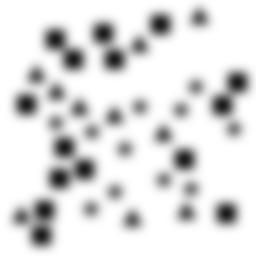
Squares: 15
Triangles: 10
Stars: 11
Total shapes: 36